Question: According to <URL>, to use django-mailer for all my emails, I just need to put this in settings.py:
'''
EMAIL_BACKEND = "mailer.backend.DbBackend"
'''
Which I did.
But I get this error when I actually try to use 'django-templated-email' to send my emails:
'''
ImproperlyConfigured: Error importing email backend module mailer.backend: "No module named backend"
'''
How can I fix this?
:
Looks like there is indeed no "backend" module inside the mailer package. Does this mean the documentation is incorrect? What should I do now; find another package to use?

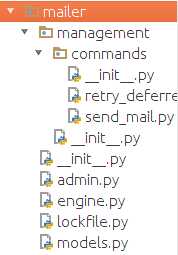
Answer: Actually, there is 'backend.py' file in the mailer package, see <URL>. Try to reinstall 'django-mailer' directly from github.